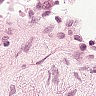
Metastatic tissue present: no